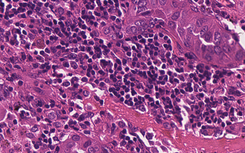
Tumor epithelial tissue: yes
Tumor-associated stroma tissue: yes
Normal tissue: no